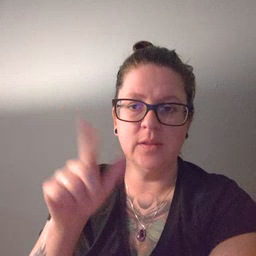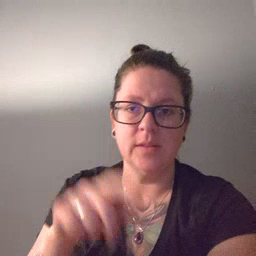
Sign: awake